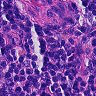
Metastatic tissue present: no